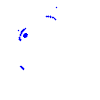
Particle: electron